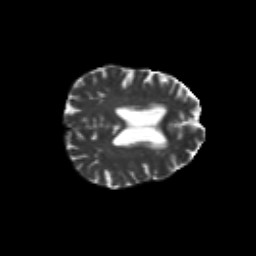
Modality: T2w
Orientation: axial
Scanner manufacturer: siemens
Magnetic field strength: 3 T
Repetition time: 6.8 s
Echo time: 0.093 s